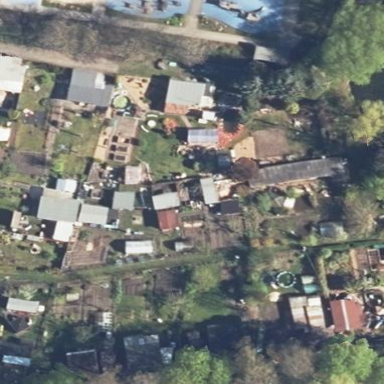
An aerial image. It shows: Area designated for allotments.